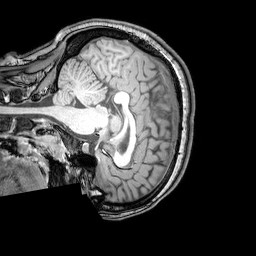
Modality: T1w
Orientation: sagittal
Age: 26
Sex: female
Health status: healthy
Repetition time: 0.081 s
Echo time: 0.037 s